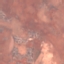
Land use / land cover: HerbaceousVegetation